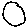
Label: circle